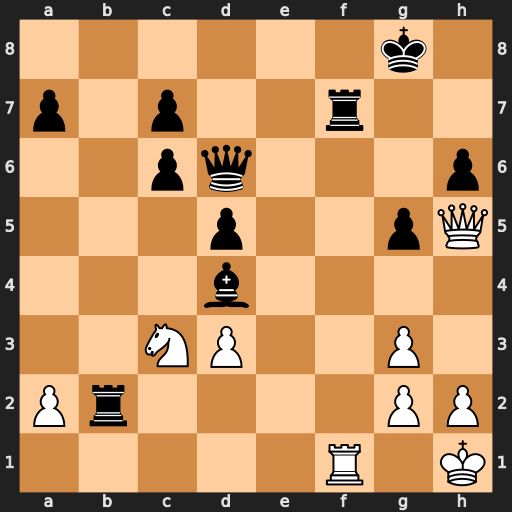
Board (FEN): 6k1/p1p2r2/2pq3p/3p2pQ/3b4/2NP2P1/Pr4PP/5R1K
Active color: w
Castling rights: -
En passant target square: -
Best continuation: Qxf7+ Kh8 Re1 Rb8 Re7 Qxe7 Qxe7